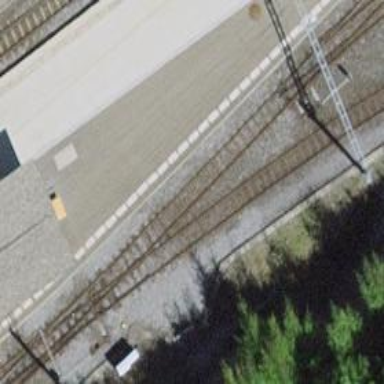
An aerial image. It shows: Narrow gauge railway siding with one track. The railway line is electrified with contact line.